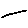
Label: line